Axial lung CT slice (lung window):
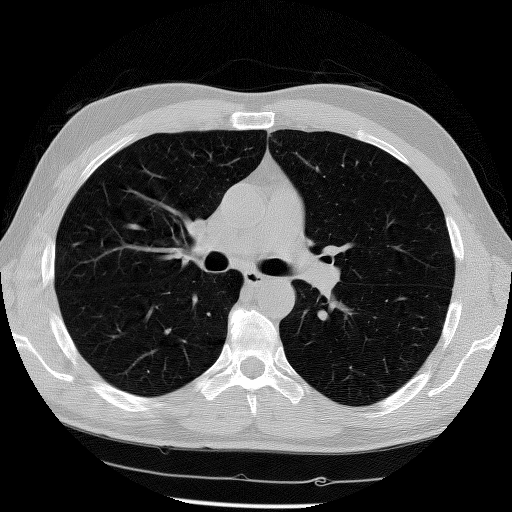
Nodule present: no